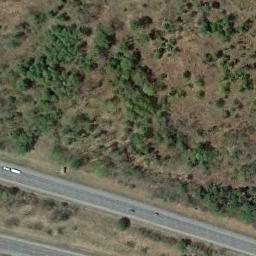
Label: freeway